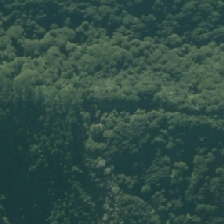
Land cover: manuka_kanuka